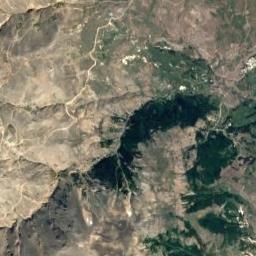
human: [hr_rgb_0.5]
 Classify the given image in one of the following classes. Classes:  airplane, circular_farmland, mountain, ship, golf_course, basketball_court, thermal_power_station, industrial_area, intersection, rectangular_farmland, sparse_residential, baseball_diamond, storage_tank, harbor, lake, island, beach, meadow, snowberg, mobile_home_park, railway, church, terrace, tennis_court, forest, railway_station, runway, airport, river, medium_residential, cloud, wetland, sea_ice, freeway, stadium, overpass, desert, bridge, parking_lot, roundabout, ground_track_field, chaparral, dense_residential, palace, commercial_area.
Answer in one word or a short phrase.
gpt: mountain